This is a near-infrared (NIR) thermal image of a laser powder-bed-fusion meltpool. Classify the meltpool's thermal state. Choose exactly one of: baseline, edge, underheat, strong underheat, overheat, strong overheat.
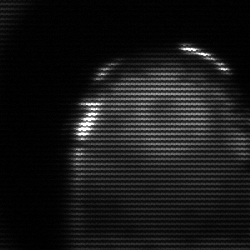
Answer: edge